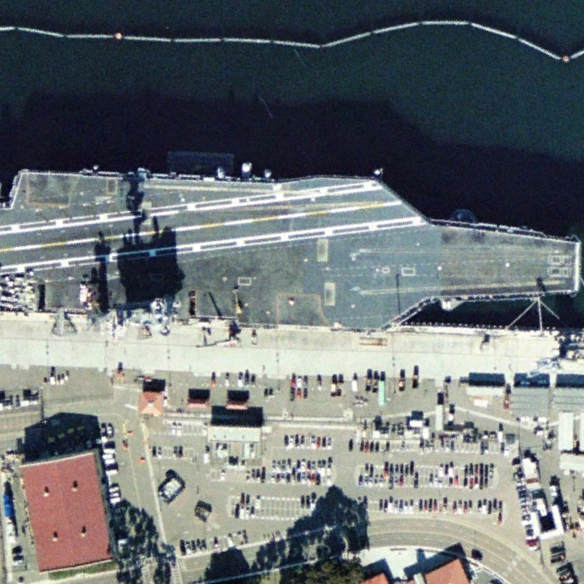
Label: Nimitz-class_aircraft_carrier